Question: I have a dataframe that looks like this:
'''
data
median min max no_of_threads
2.33 2.10 6.85 1
2.43 2.14 3.41 2
2.39 2.13 7.90 3
2.74 2.10 8.30 4
2.53 2.21 6.69 5
'''
I made this R function, that plots data$min and data$max as range, and data$median as line:
'''
scalability_graph <- function(data){
h <- ggplot(data)
h <- h +
geom_ribbon(aes(x = no_of_threads, ymin = min, ymax = max)) +
geom_line(aes(x = no_of_threads, y=median, color="#CC873D")) +
scale_x_continuous("Number of threads", lim=c(0,20)) +
scale_y_continuous("Response time", lim=c(0,13)) +
opts(legend.position=c(0.20,0.90))
}
'''
The script produces this plot:

How to change labels in legend and put "range" instead of top bold string, and "median" instead of bottom label?
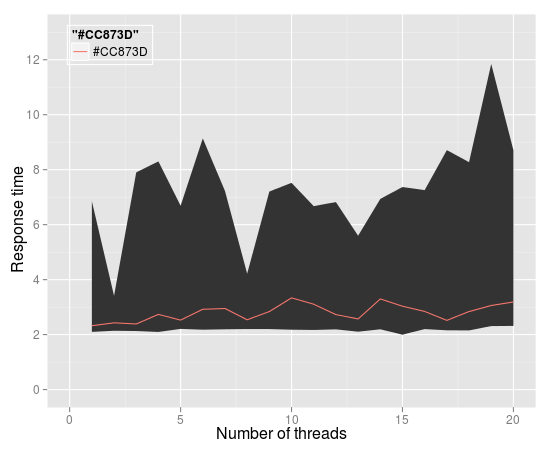
Answer: you can do that by adding this one:
'''
+ scale_colour_manual("range", labels = "median", values = "#CC873D", breaks = "#CC873D")
'''

but your plot and legend should be like this?
'''
h <- ggplot(data, aes(no_of_threads, median)) +
geom_ribbon(aes(ymin = min, ymax = max, fill = factor(1))) +
geom_line(aes(color=factor(1))) +
scale_x_continuous("Number of threads", lim=c(0,20)) +
scale_y_continuous("Response time", lim=c(0,13)) +
scale_fill_manual(breaks = 1, values = "grey20", labels = "range") +
scale_colour_manual(breaks = 1, values = "#CC873D", labels = "median") +
opts(legend.position=c(0.20,0.85), legend.title = theme_blank(), legend.background = theme_blank())
'''